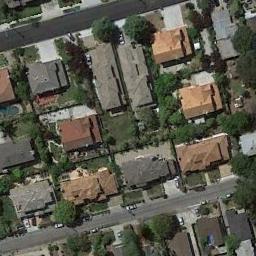
Label: residential